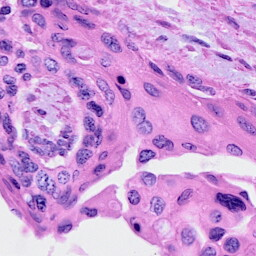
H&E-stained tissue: Cervix